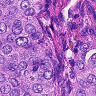
Metastatic tissue present: yes